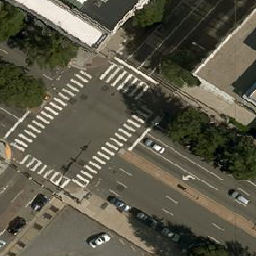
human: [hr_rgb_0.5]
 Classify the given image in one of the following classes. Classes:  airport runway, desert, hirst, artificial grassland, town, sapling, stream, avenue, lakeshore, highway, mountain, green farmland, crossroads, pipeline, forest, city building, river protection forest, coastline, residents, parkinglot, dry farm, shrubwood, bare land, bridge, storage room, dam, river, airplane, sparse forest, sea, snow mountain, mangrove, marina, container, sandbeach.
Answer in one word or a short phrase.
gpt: crossroads